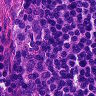
Metastatic tissue present: no